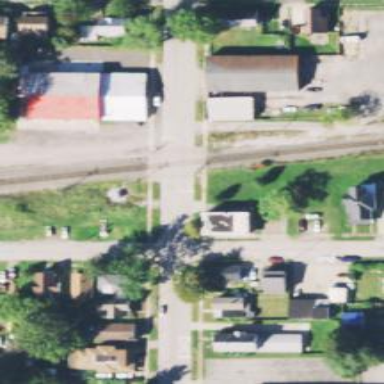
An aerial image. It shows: Railway crossing.